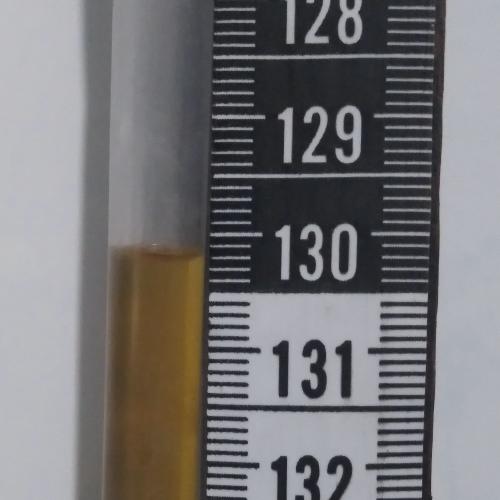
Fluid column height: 130.2 cm